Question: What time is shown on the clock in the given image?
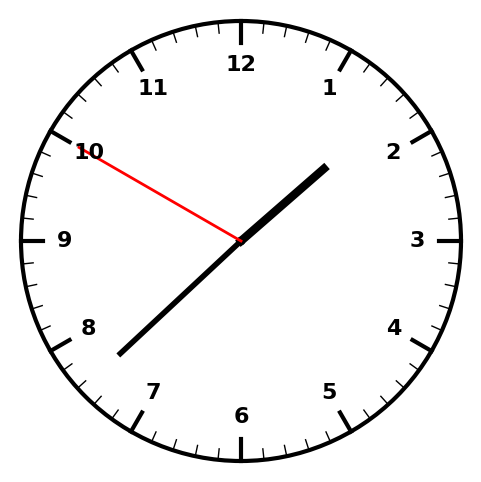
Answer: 01:37:50